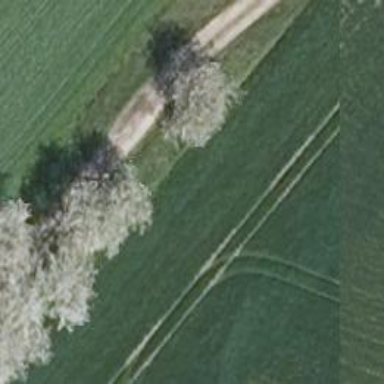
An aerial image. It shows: Row of deciduous broadleaved trees.